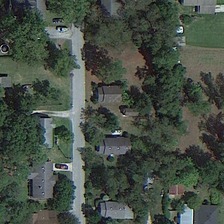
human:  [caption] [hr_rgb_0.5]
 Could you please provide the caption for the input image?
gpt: there are pitched roof houses among trees on the lawn along a pathway .

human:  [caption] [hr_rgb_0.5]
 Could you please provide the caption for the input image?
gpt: this is a peaceful residential area where several houses are settled .

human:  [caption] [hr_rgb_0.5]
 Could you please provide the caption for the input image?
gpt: there are pitched roof houses among trees on the lawn along a pathway .

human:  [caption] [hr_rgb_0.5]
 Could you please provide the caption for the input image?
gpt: the flats in the residential is surrounded by some trees .

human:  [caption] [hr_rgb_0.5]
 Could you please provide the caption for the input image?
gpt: some buildings and many green trees are in a medium residential area .